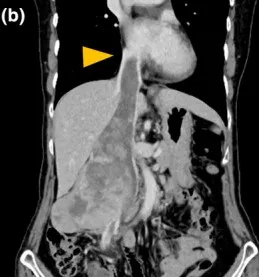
Contrast-enhanced CT before surgery. (b) In a coronal view, the apex of the tumor thrombus (yellow arrowhead) extends into the right atrium.
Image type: radiology (ct)